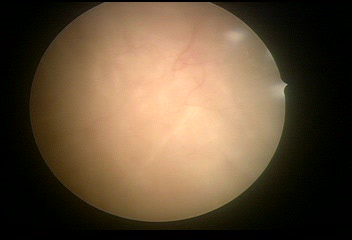
Modality: WLC
Class: Normal mucosa
Bladder cancer association: No